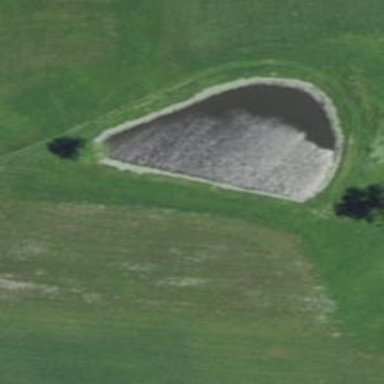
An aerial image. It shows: Peaceful pond surrounded by nature.